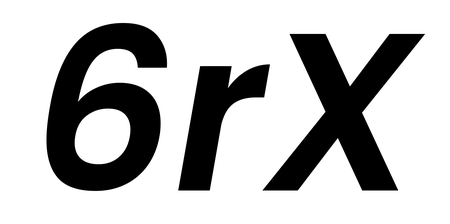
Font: Poppins-SemiBoldItalic